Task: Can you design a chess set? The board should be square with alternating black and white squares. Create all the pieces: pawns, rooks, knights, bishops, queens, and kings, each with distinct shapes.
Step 3699:
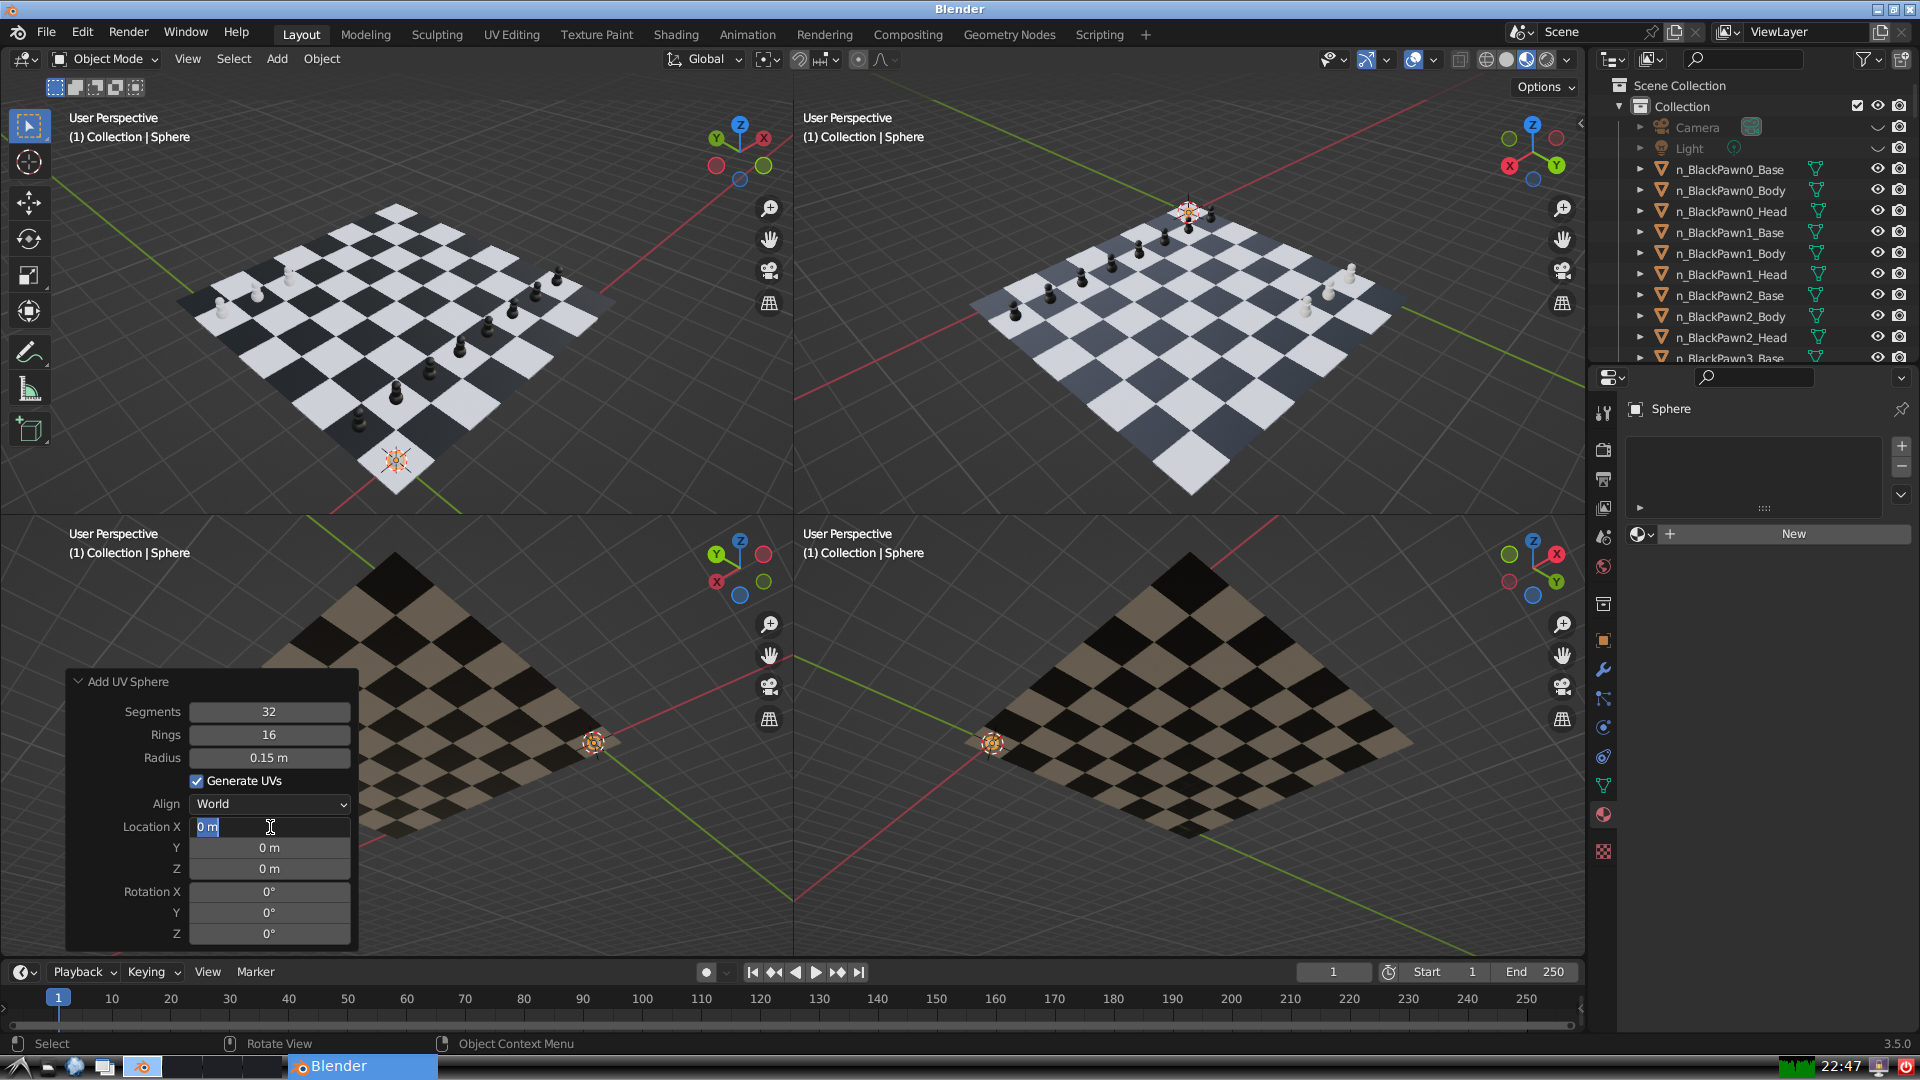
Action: input_text: 3.0